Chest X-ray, PA view. Patient: 49 years old, sex M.
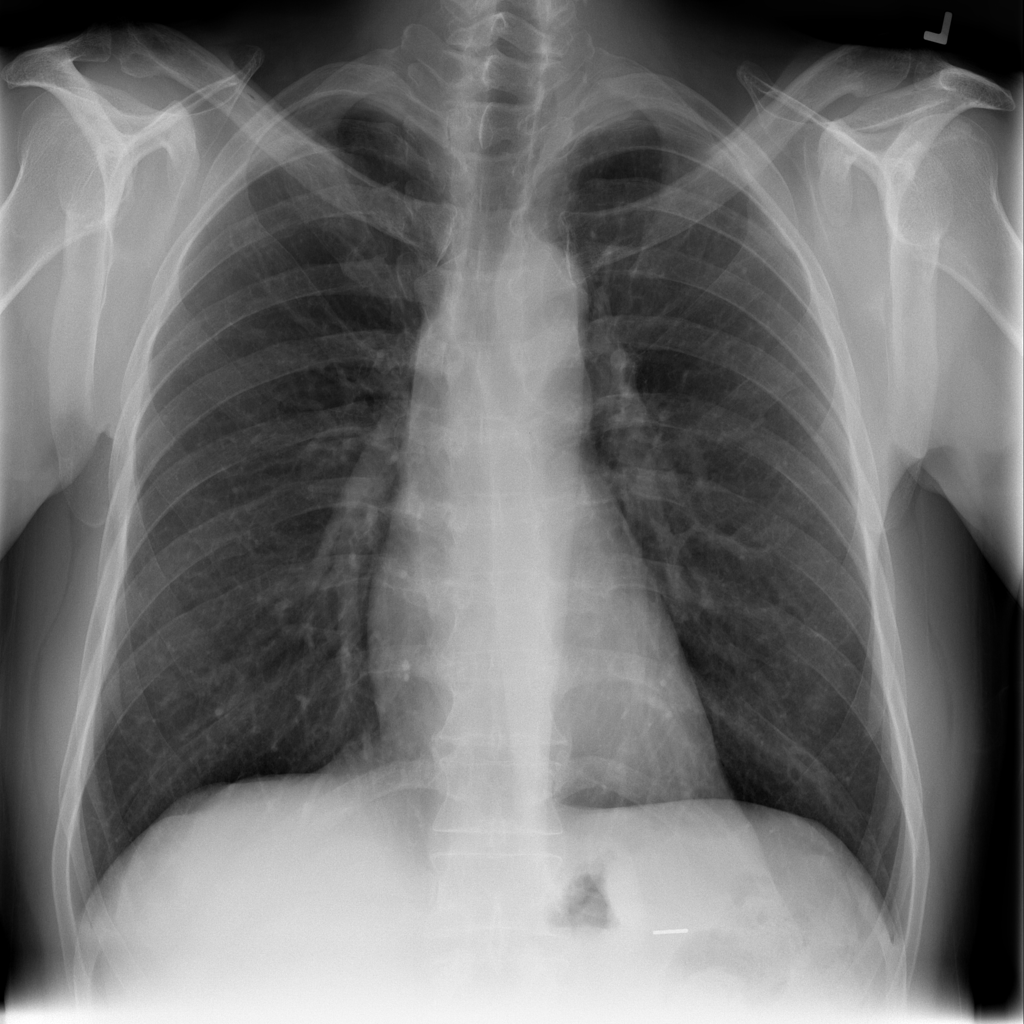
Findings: No Finding